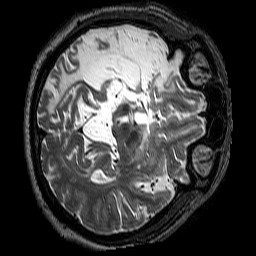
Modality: T2w
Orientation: axial
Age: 55
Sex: male
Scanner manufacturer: siemens
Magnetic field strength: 3 T
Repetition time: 3.2 s
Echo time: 0.354 s